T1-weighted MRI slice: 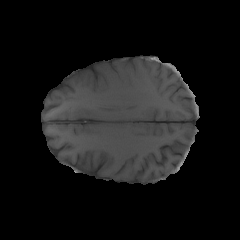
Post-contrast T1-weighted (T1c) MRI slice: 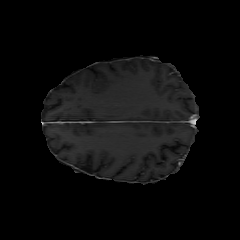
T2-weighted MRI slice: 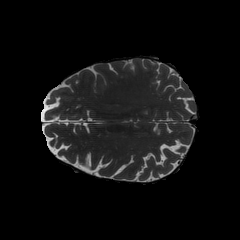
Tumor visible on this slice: no